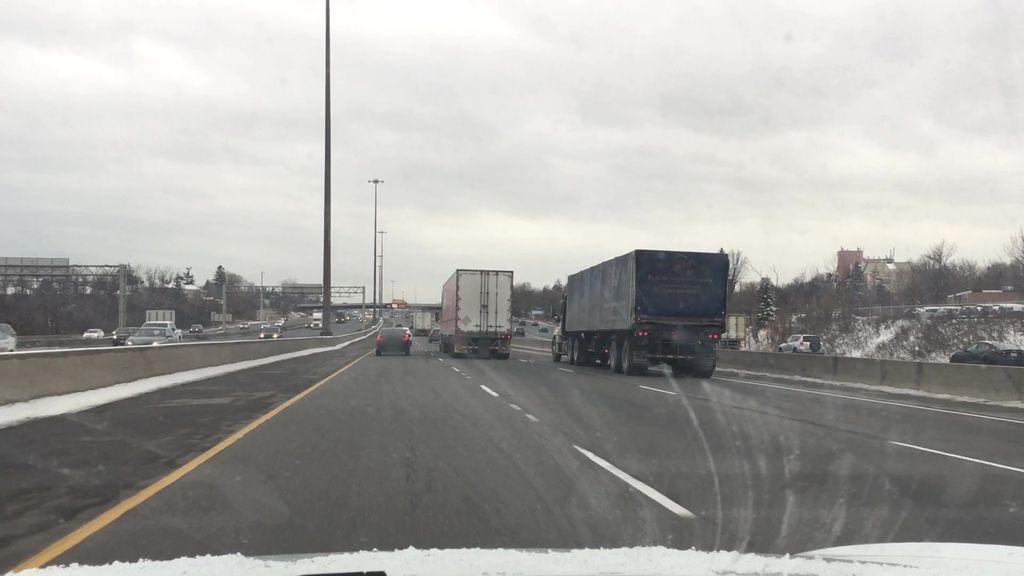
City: toronto